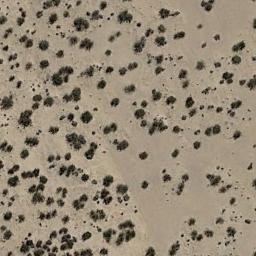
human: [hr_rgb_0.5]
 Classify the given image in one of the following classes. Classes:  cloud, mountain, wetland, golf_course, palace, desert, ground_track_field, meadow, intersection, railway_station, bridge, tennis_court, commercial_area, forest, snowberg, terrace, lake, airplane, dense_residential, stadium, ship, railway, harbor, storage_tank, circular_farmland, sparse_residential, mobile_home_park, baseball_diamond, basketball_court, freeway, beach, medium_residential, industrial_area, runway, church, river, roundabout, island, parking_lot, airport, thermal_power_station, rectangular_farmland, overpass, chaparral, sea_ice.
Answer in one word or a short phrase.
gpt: chaparral